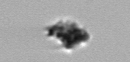
Label: detritus